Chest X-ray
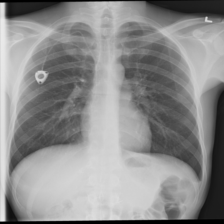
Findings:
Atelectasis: negative
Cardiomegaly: negative
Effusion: negative
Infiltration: negative
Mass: negative
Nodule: negative
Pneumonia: negative
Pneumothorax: negative
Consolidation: negative
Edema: negative
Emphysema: negative
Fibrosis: negative
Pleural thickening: negative
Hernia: negative